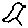
Label: bird